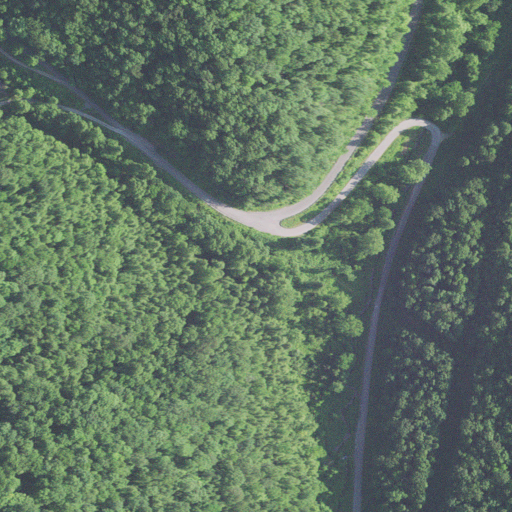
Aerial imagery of valley in West Virginia named Barn Hollow containing deciduous forest, open development, low intensity development, and medium intensity development